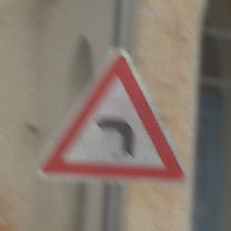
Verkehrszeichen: KurveLinks
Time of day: MorningAfternoon
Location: Outdoor (Nature)
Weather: PartlyCloudy
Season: Autumn
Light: Natural